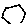
Label: hexagon